Interaction volume radius: 10 \u00c5
Interaction volume height: 10 \u00c5
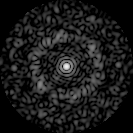
Disorder parameter: 0.8232